Field crop: tomato
Growth stage: 1
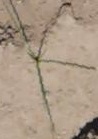
Species: cyperus